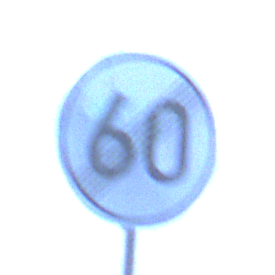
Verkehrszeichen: EndeGeschwindigkeit60
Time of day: Dawn
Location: Outdoor (Urban)
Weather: PartlyCloudy
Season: NotSpecified
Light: Natural